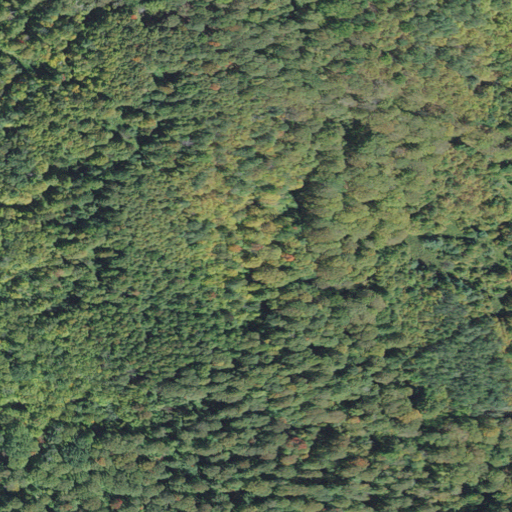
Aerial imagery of mountain in Vermont named Bixby Hill containing deciduous forest, mixed forest, and evergreen forest